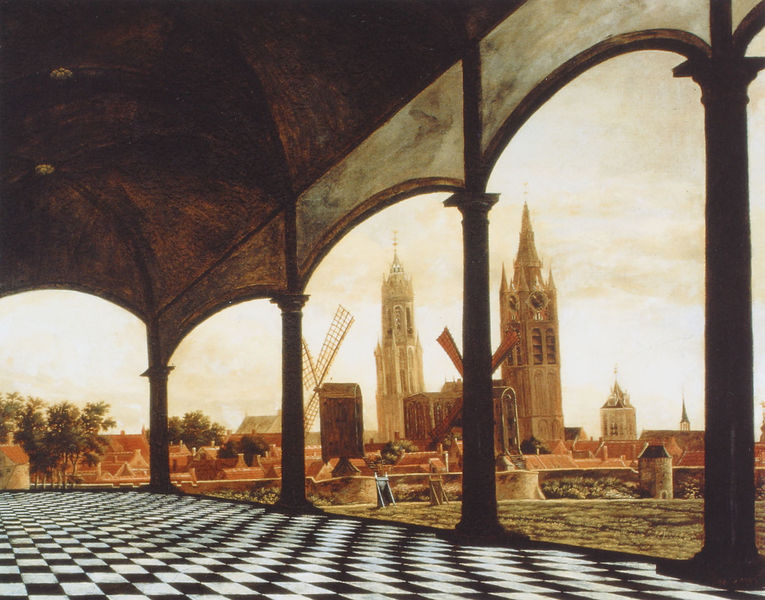
Titel: View of Delft with a Fantasy Loggia
Künstler: Daniel Vosmaer
Institution: Delft, Stedelijk Museum Het Prinsenhof
Schlagwörter: baum, blau, flügel, gemälde, himmel, weiß, wolken, bäume, grün, kirchturm, stadt, braun, grau, hell, holz, licht, marmor, pfeiler, schwarz, säulen, zeichnung, ausblick, dach, gebäude, haus, rot, wiese, karo, muster, schachbrett, schachbrettmuster, architektur, stein, holland, niederlande, häuser, mühle, mühlen, windmühle, kanal, kirche, sonne, gotik, kamin, turm, windmühlen, bogen, ort, pflaster, fußboden, dächer, mauer, platz, damm, kuppel, uhr, halle, kirchtürme, bögen, loggia, gewölbe, türme, dom, schwarzweiss, fliesen, arkaden, kapitelle, kathedrale, kapitell, karomuster, quadrate, rauten, himme, stadtmauer, baldachin, pavillon, fließen, wall, überdacht, himmelö, b#ume, gwölbe, zwei kirchtürme 1 windmühle, ort mit stadtmauer